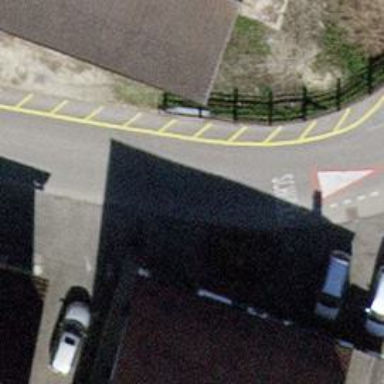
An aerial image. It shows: Tertiary road with asphalt surface and sidewalk on the left.